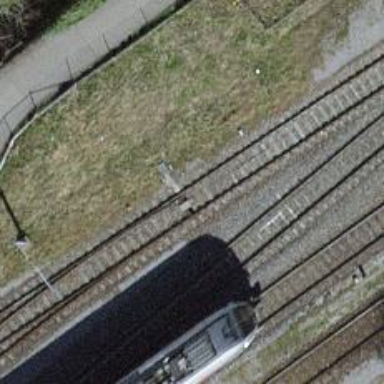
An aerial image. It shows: Railway switch.